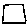
Label: square